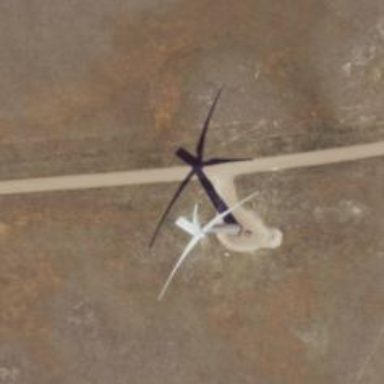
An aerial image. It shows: Wind generator using horizontal axis wind turbines.